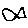
Label: fish